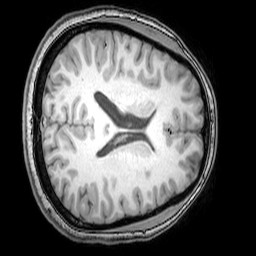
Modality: T1w
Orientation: axial
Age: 26
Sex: female
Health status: healthy
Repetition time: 0.081 s
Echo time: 0.037 s